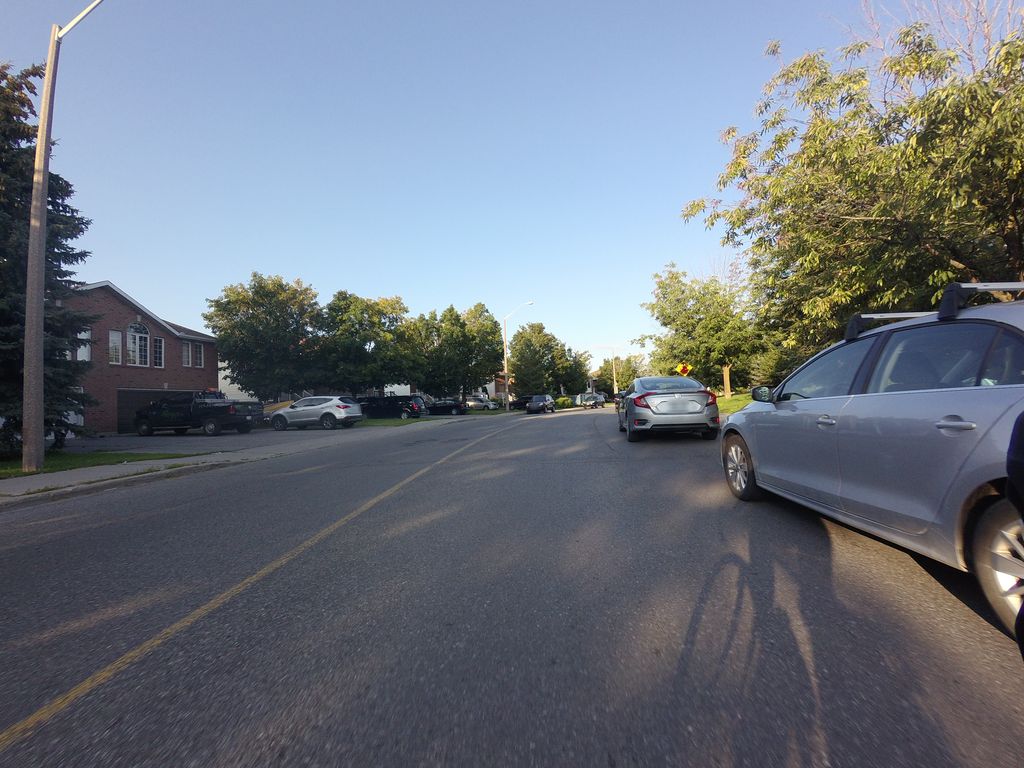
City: ottawa-gatineau